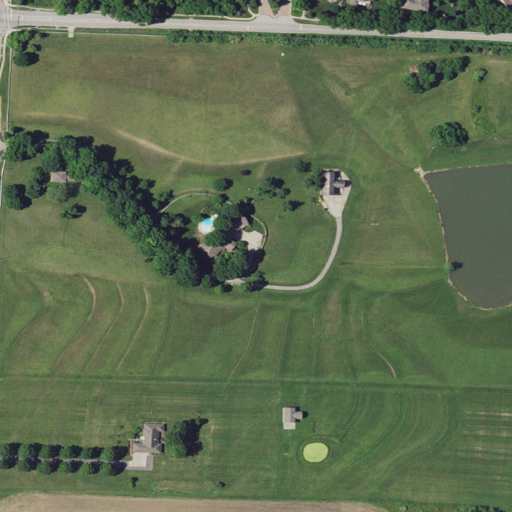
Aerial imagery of mountain in Missouri named Bowler Hill containing pasture, low intensity development, open development, medium intensity development, open water, high intensity development, and deciduous forest